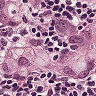
Metastatic tissue present: yes